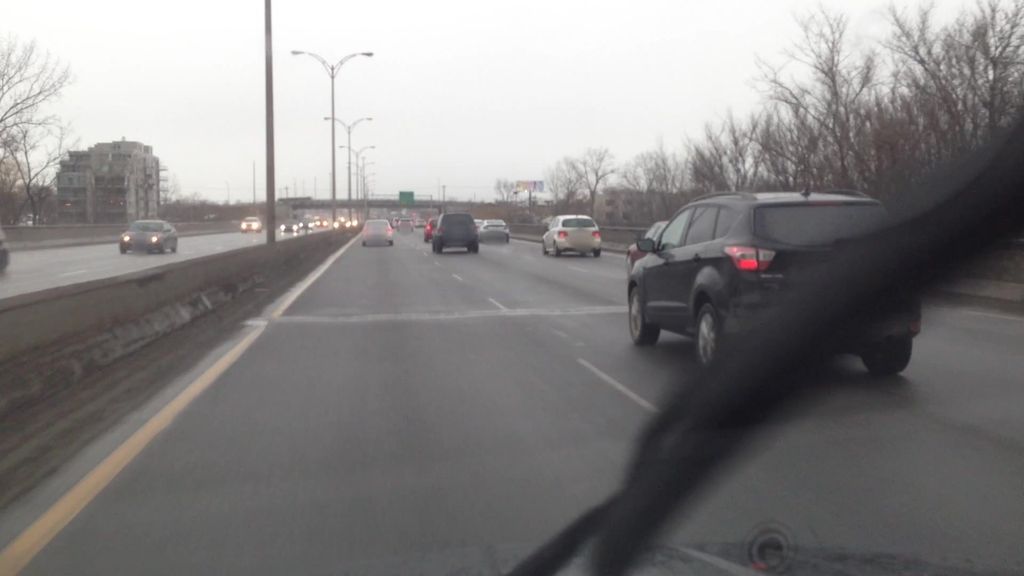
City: montreal